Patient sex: F
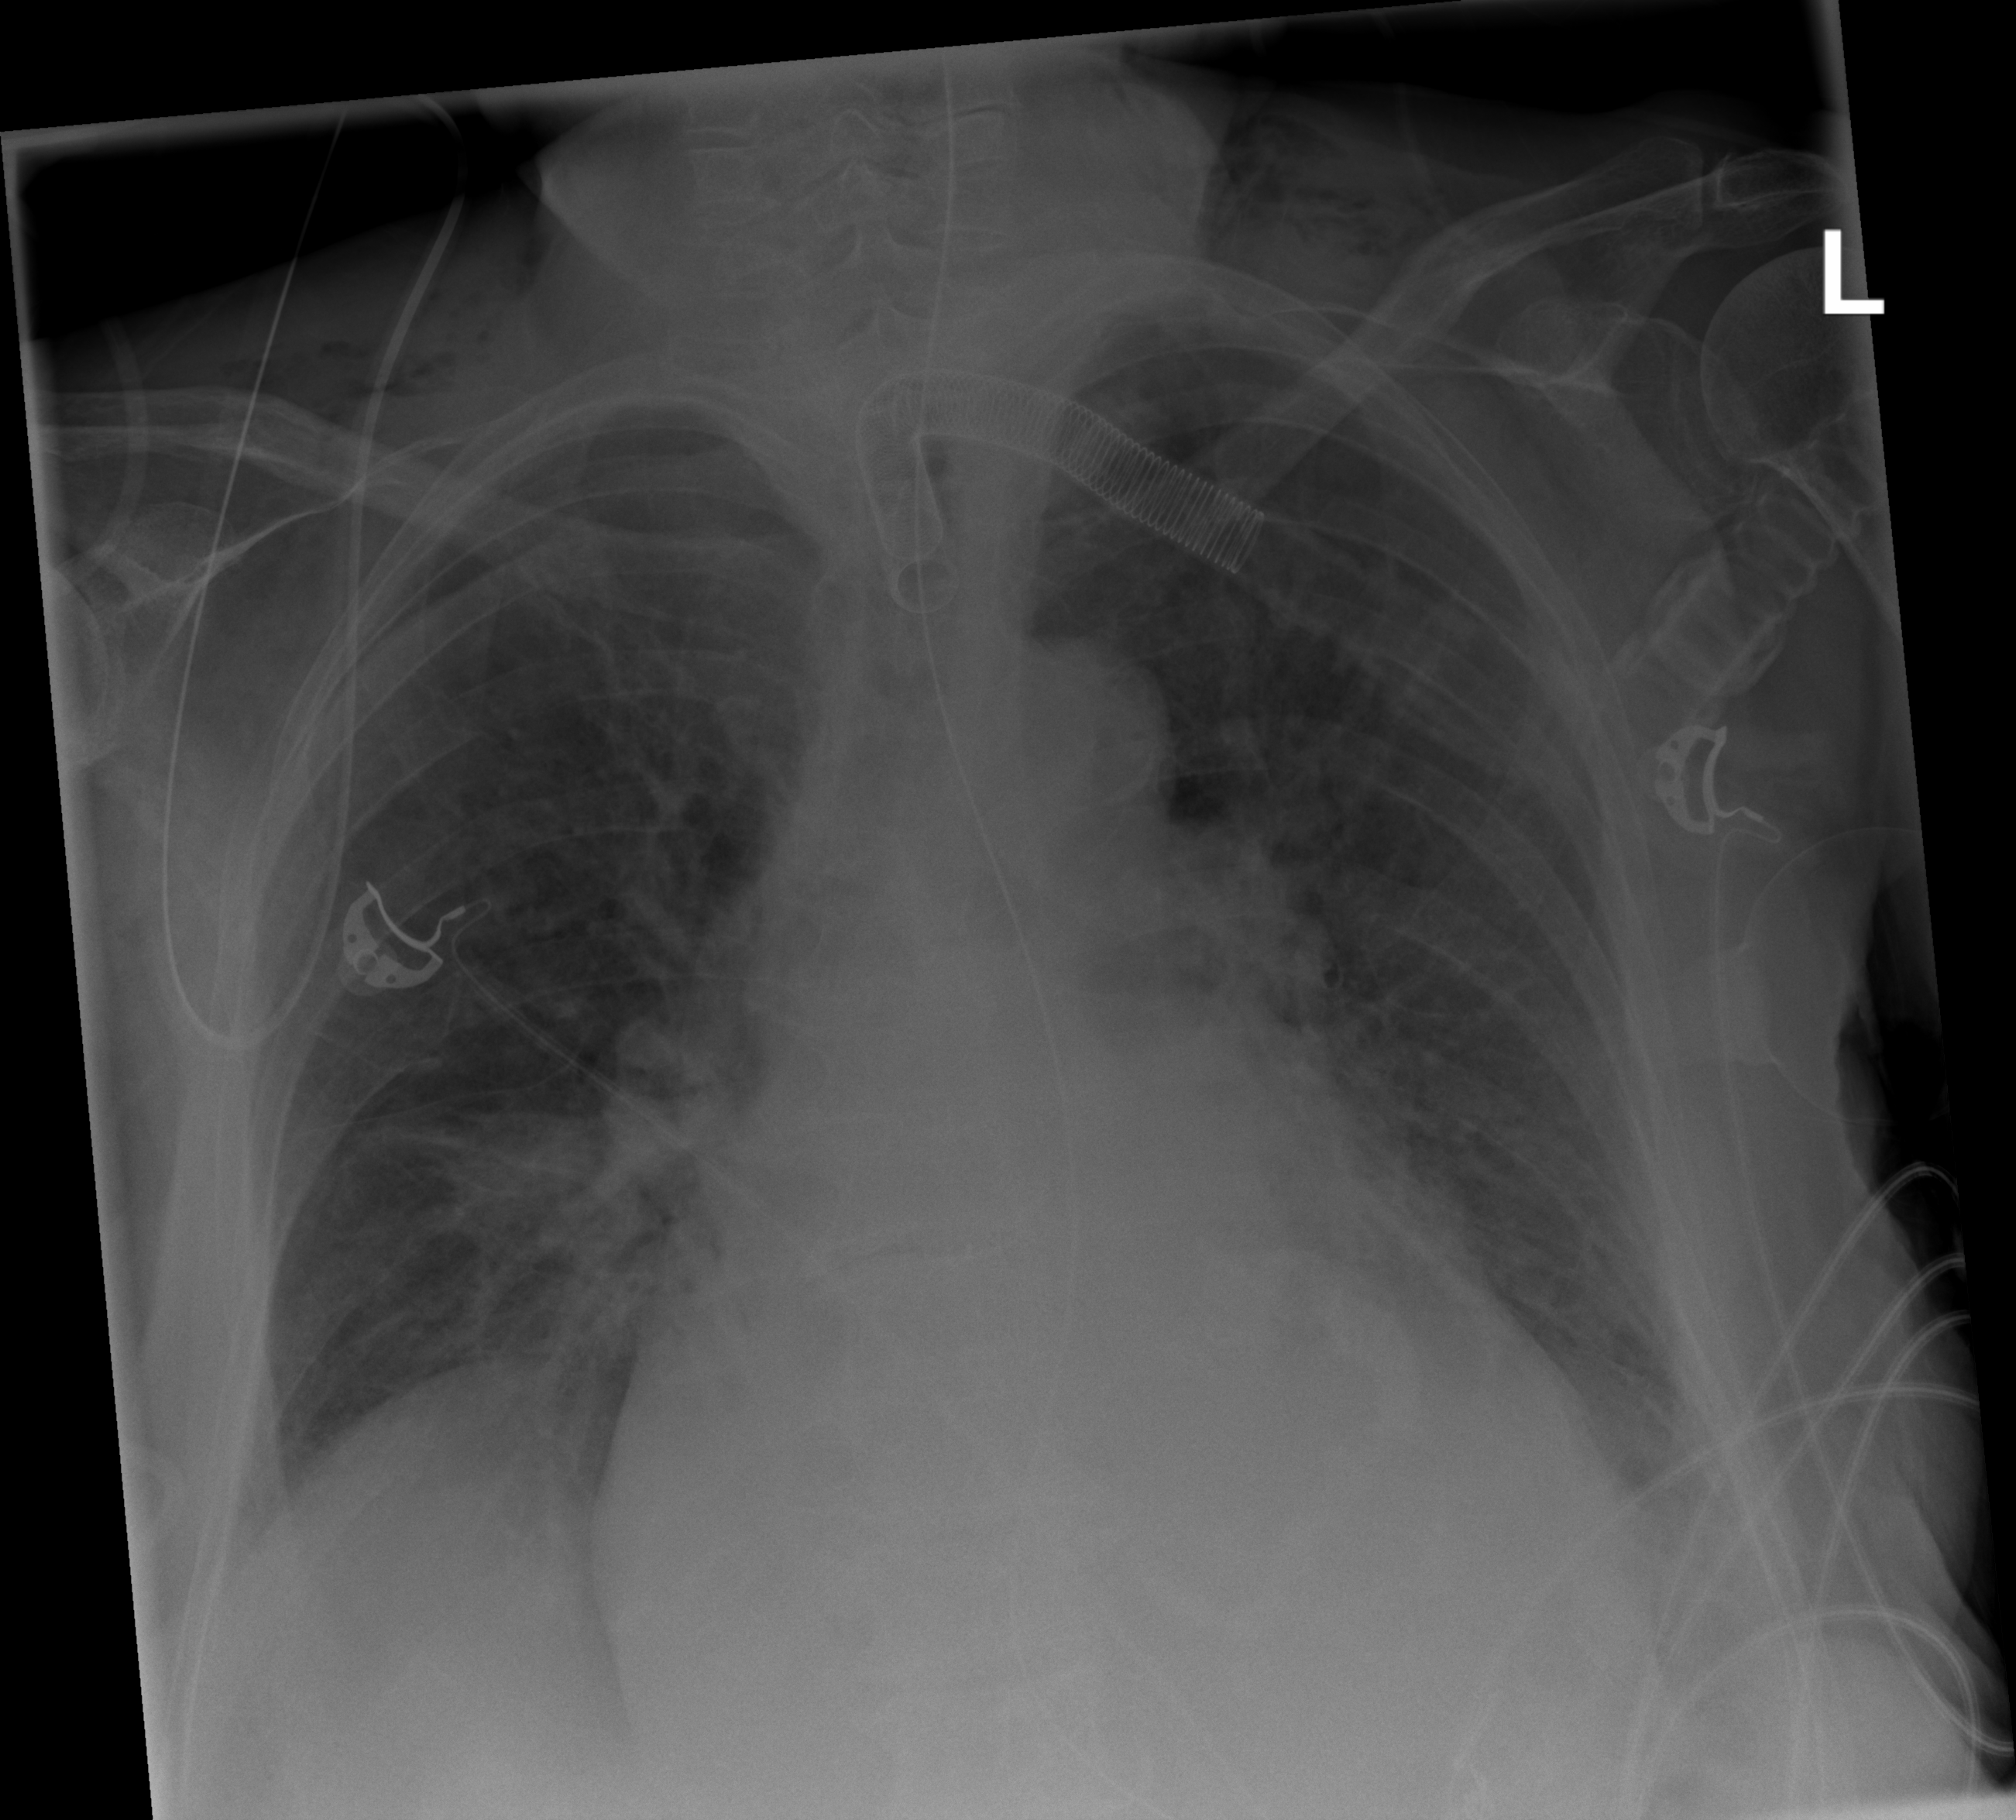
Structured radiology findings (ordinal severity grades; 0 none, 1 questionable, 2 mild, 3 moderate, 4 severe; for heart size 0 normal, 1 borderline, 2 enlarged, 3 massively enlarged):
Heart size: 3
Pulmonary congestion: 2
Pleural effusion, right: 0
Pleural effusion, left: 2
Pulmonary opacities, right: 0
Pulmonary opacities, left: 2
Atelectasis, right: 0
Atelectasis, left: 2